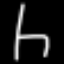
Label: chair